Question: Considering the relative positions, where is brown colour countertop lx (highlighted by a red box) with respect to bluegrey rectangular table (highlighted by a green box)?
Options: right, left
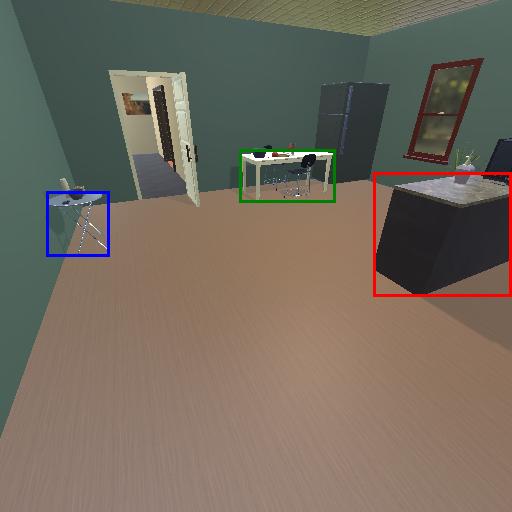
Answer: right